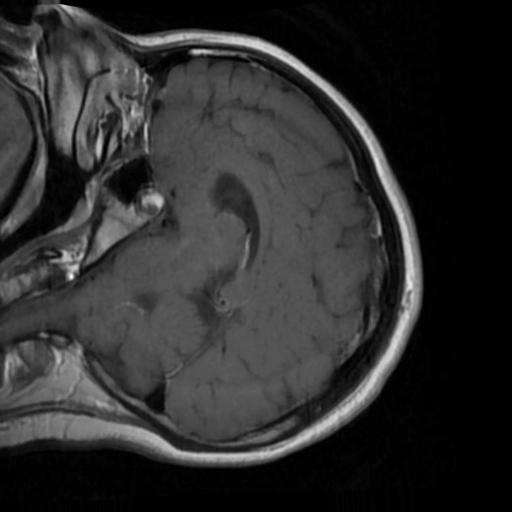
Label: brain_tumor